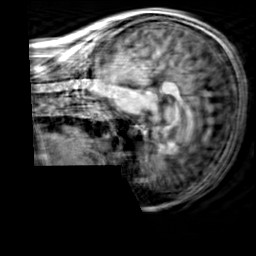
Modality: T1w
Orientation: sagittal
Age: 32
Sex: male
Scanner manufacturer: siemens
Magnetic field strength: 3 T
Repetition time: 2.3 s
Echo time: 0.00303 s